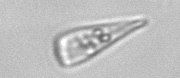
Label: Licmophora